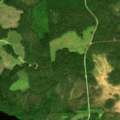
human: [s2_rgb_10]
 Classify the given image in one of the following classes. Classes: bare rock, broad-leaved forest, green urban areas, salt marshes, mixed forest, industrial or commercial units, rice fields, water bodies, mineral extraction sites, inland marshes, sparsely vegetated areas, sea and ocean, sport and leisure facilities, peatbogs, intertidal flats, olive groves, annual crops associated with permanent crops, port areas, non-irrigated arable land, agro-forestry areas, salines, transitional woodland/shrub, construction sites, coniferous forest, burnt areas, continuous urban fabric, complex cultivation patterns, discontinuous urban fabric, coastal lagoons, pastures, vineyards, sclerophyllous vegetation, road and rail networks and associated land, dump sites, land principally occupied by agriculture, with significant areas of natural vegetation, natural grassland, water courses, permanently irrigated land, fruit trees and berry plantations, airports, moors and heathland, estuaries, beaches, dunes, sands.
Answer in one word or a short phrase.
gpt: coniferous forest, mixed forest, water bodies